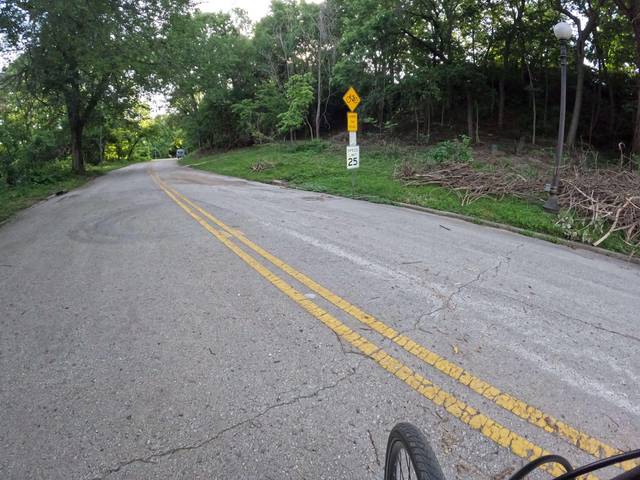
Region: United States
Coordinates: 39.113, -94.561